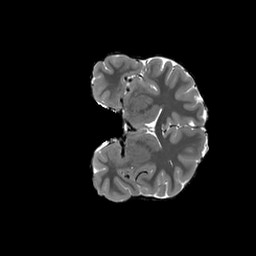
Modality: T2w
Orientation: coronal
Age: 18
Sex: male
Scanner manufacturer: siemens
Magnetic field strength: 3 T
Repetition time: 3.2 s
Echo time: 0.566 s